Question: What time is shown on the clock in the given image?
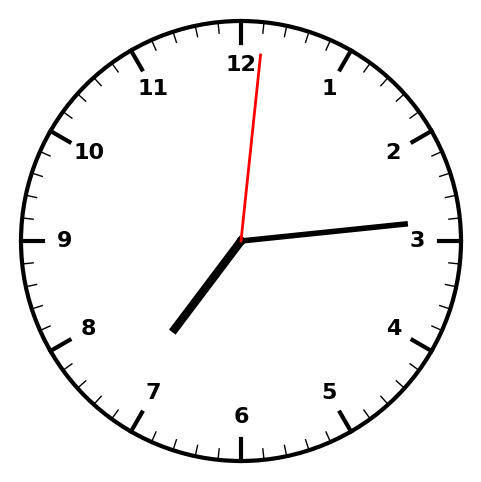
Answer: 07:14:01